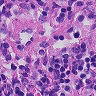
Metastatic tissue present: no